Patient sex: F
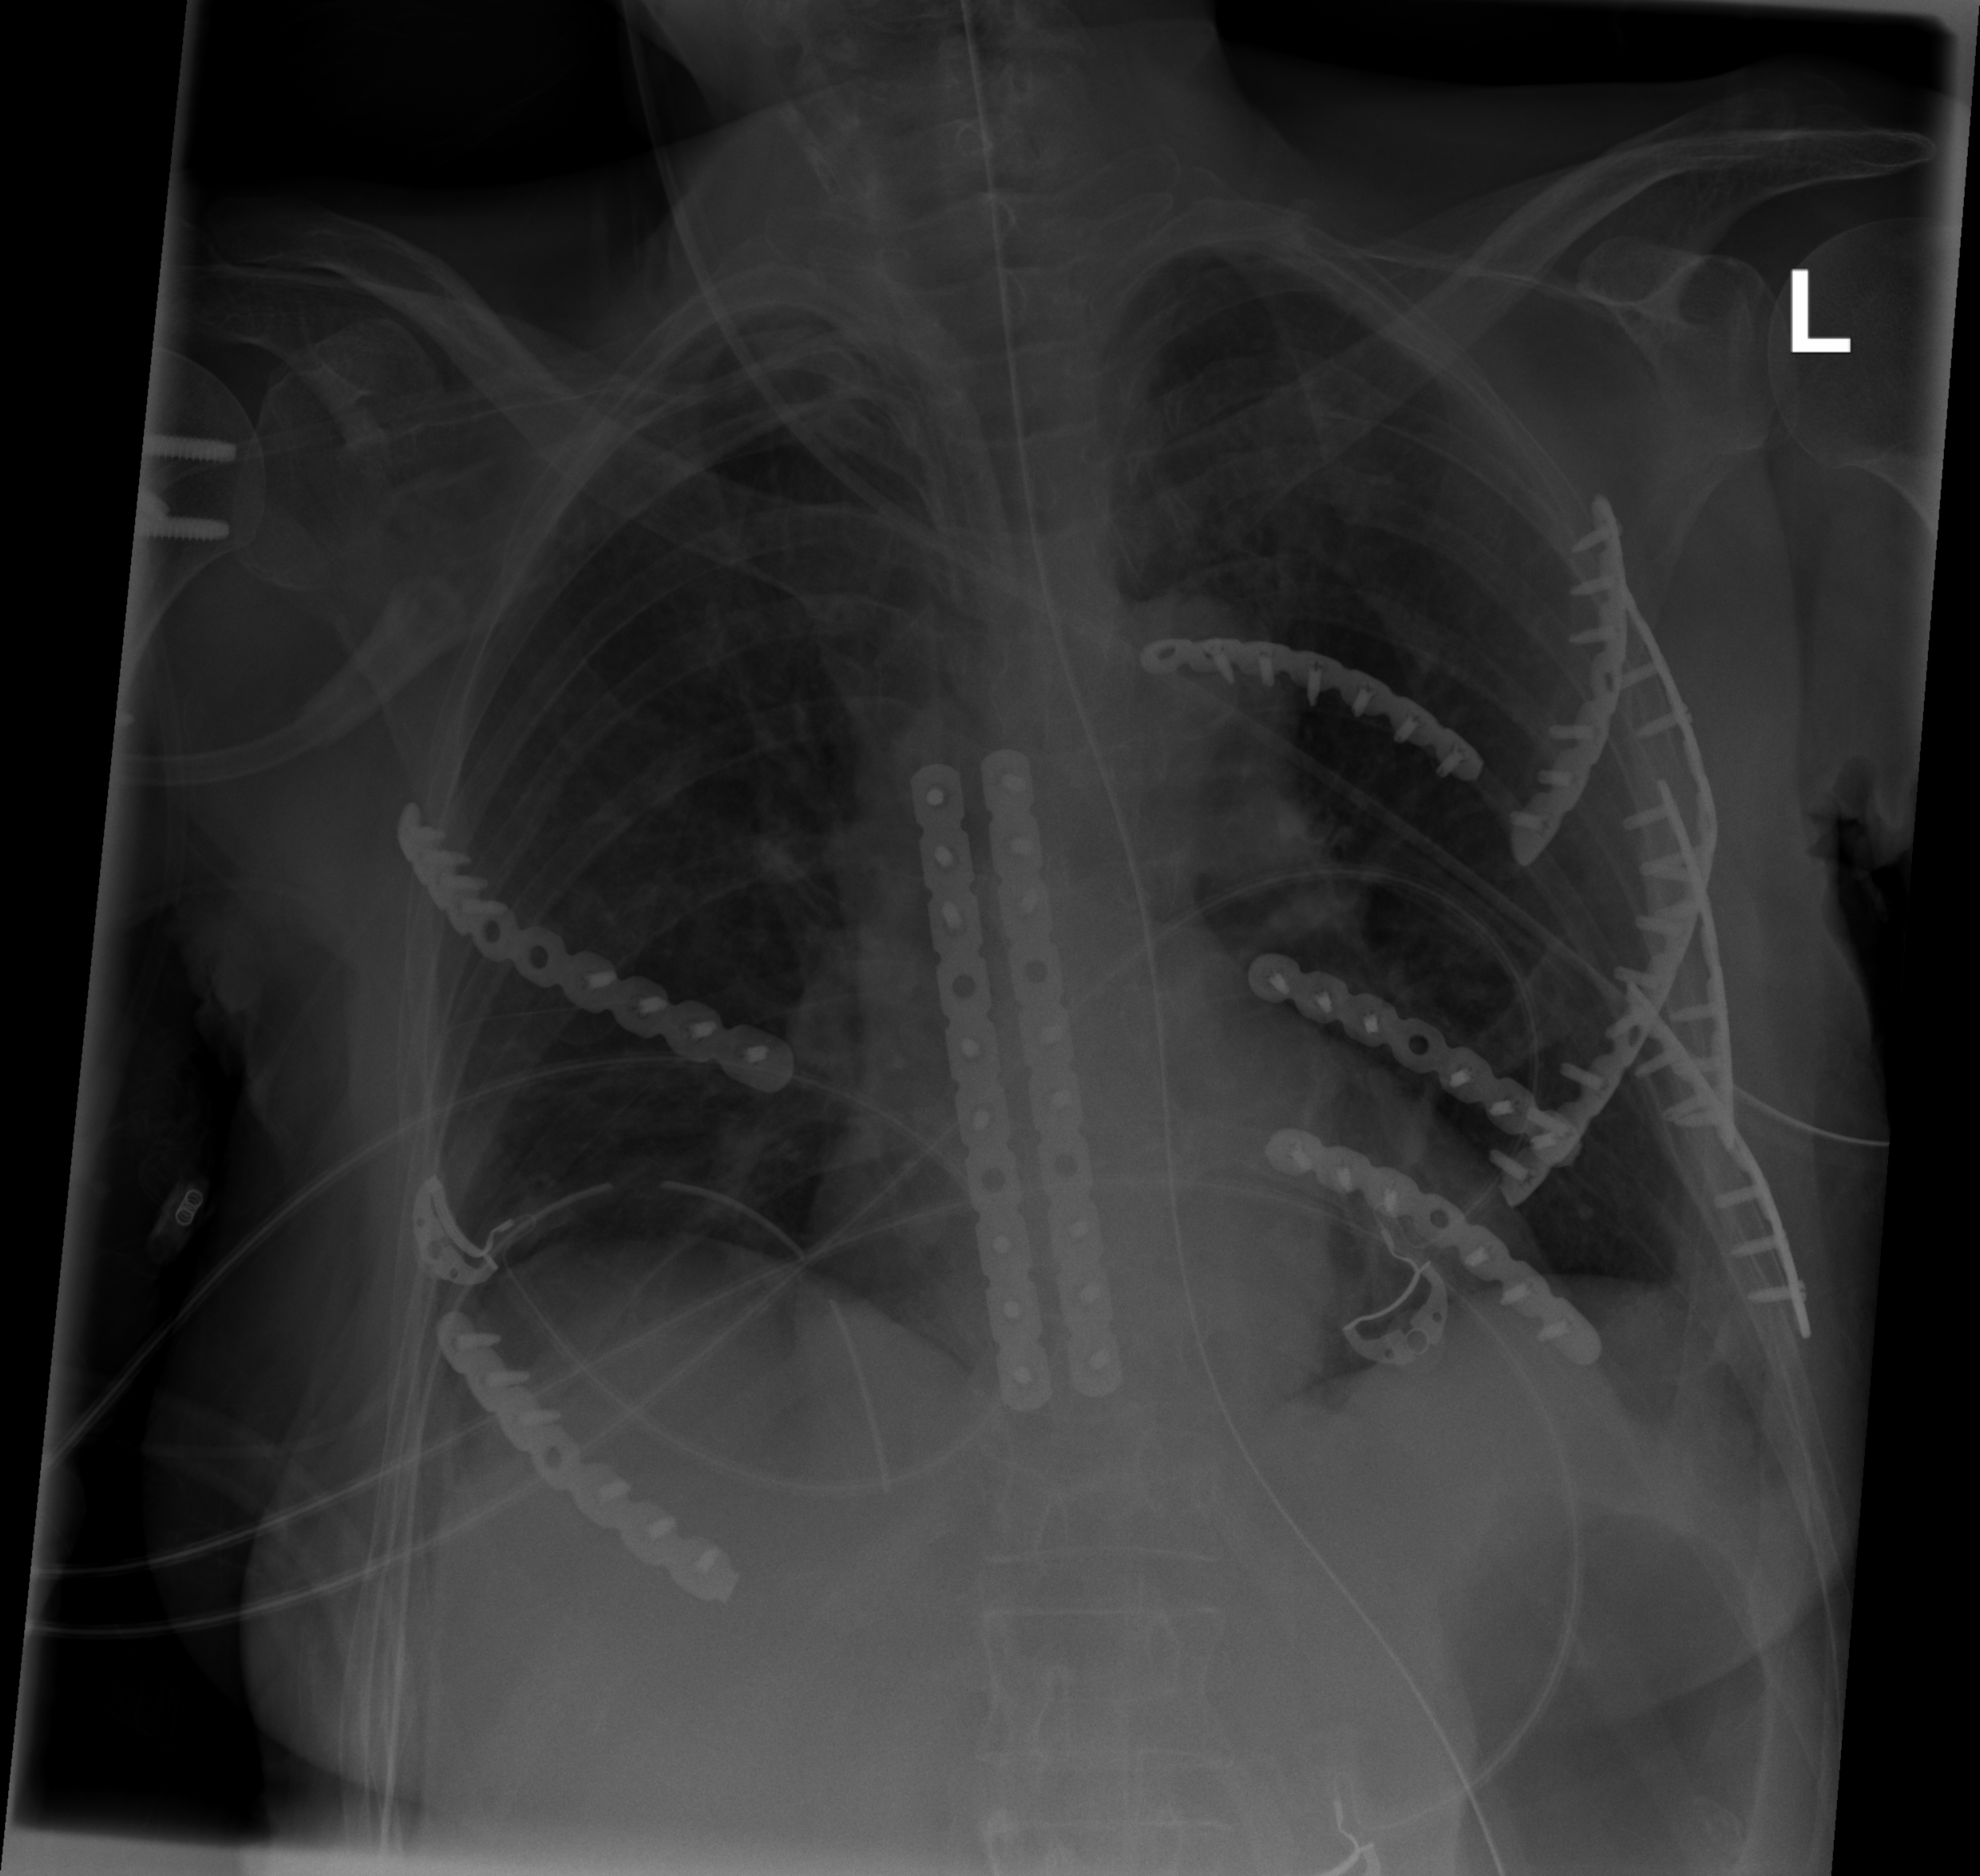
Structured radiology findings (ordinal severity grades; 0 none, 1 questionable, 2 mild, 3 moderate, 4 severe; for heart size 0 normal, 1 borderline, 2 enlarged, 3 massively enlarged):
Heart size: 0
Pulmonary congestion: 1
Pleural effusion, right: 1
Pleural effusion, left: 2
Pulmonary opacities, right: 1
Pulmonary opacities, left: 0
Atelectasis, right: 0
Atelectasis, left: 0